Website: home-depot
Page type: address-validator
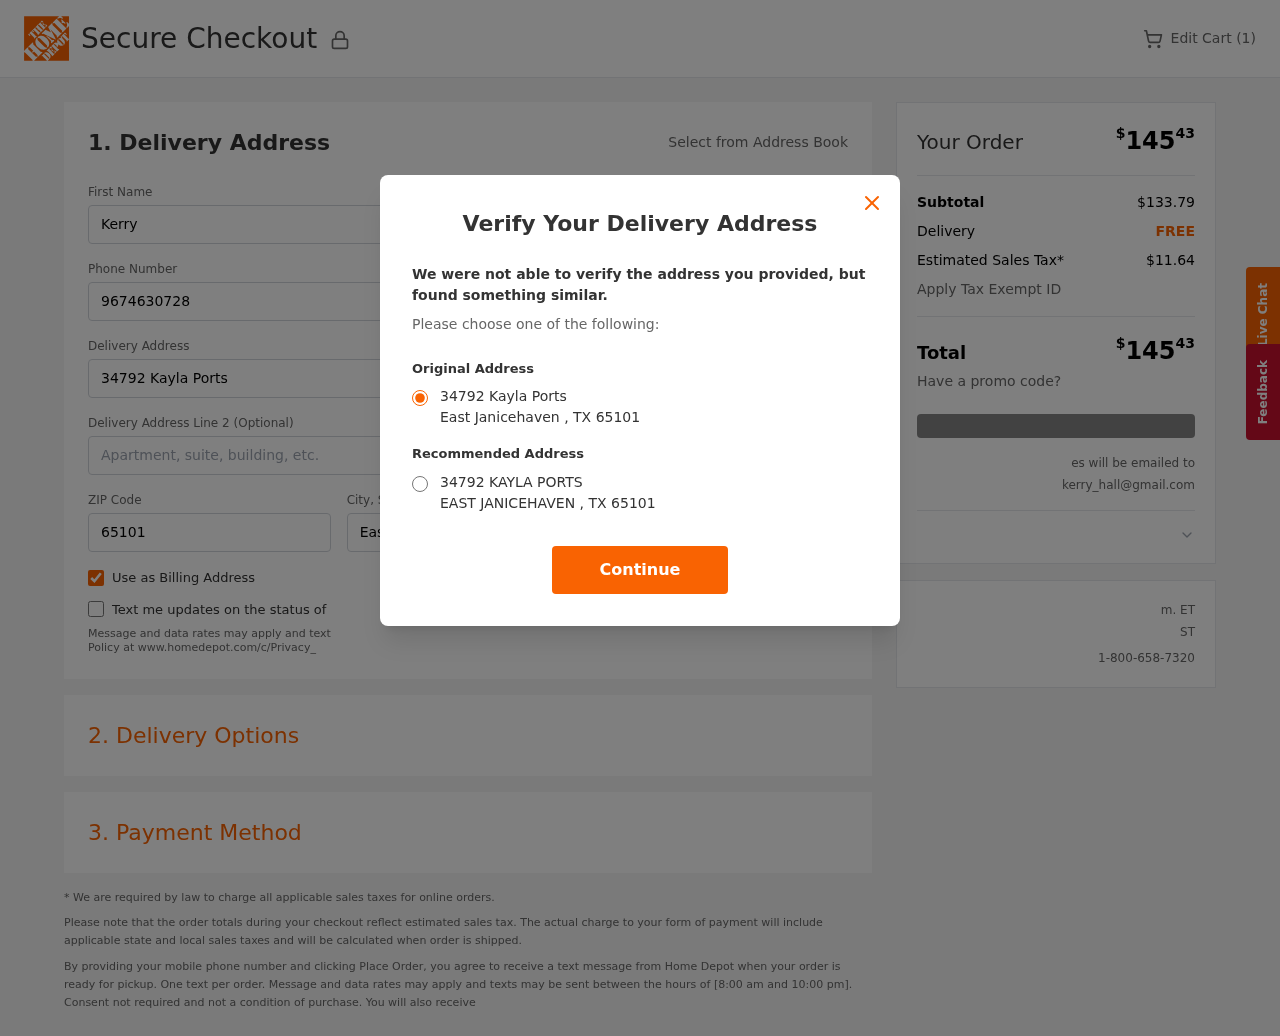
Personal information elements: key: PII_CITY
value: East Janicehaven
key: PII_EMAIL
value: kerry_hall@gmail.com
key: PII_POSTCODE
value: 65101
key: PII_STATE_ABBR
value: TX
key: PII_STREET
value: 34792 Kayla Ports
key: PII_FIRSTNAME
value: Kerry
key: PII_LASTNAME
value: Hall
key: PII_PHONE
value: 9674630728
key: PII_CITY_STATE
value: East Janicehaven, TX
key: PII_STREET_ALT
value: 34792 KAYLA PORTS
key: PII_CITY_ALT
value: EAST JANICEHAVEN
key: PII_POSTCODE_FULL
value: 65101
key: PII_POSTCODE_NUMERIC
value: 65101
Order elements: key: ORDER_NUM_ITEMS
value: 1
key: ORDER_TOTAL
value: $14543
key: ORDER_SUBTOTAL
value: $133.79
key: ORDER_SHIPPING_COST
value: FREE
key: ORDER_TAX
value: $11.64